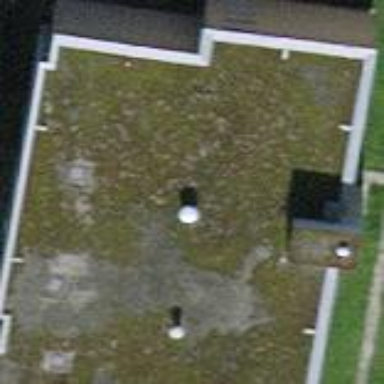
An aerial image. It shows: Flat-roofed apartment building.